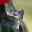
Label: 7